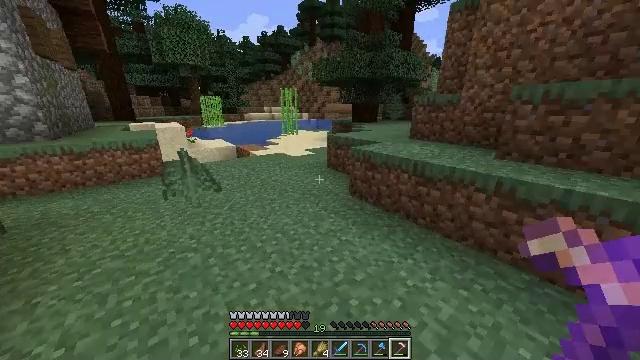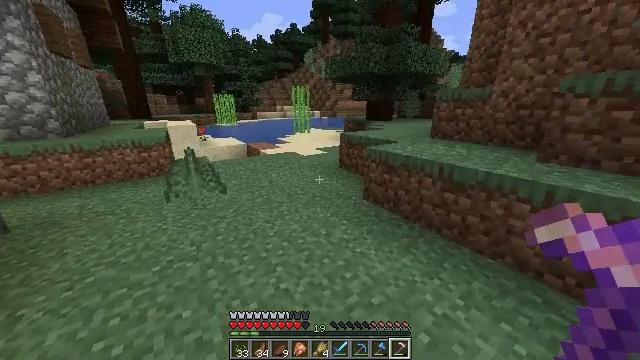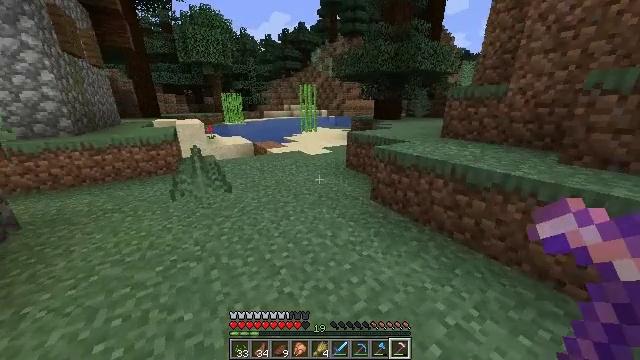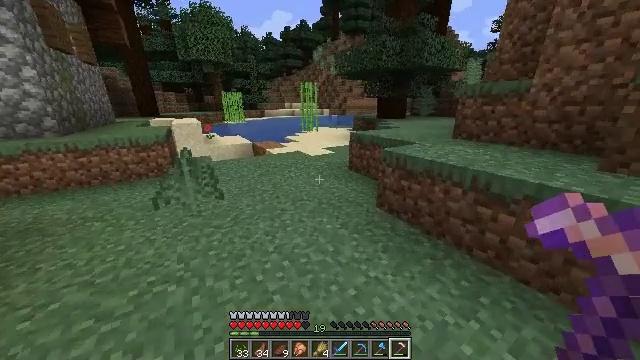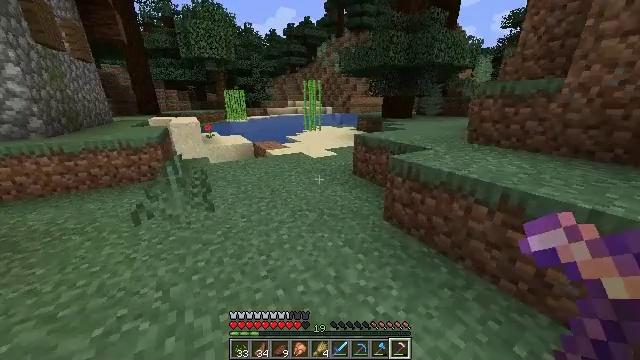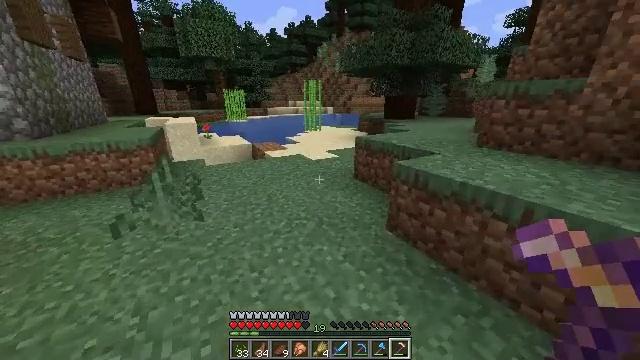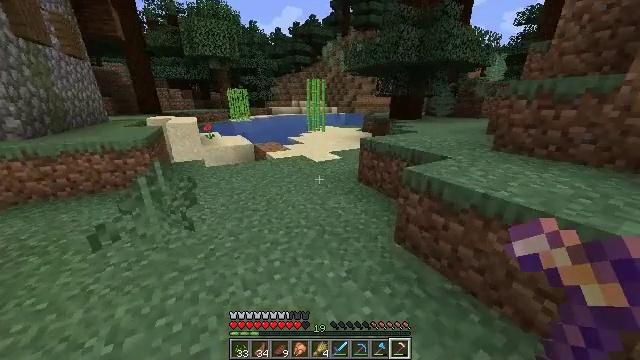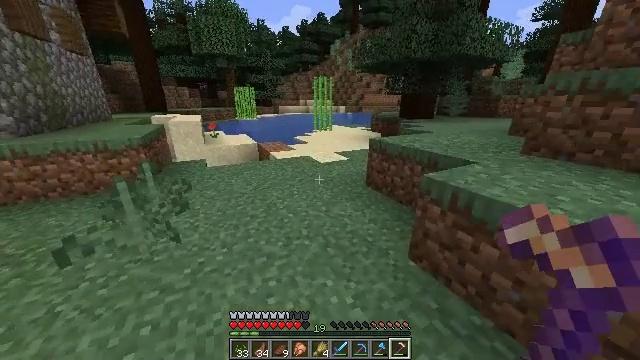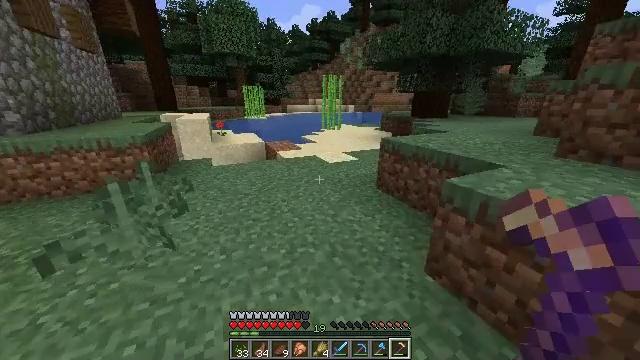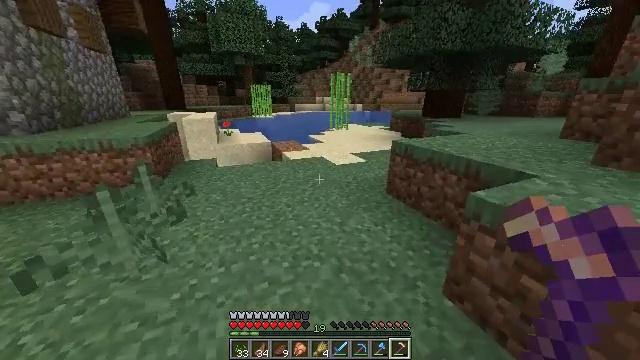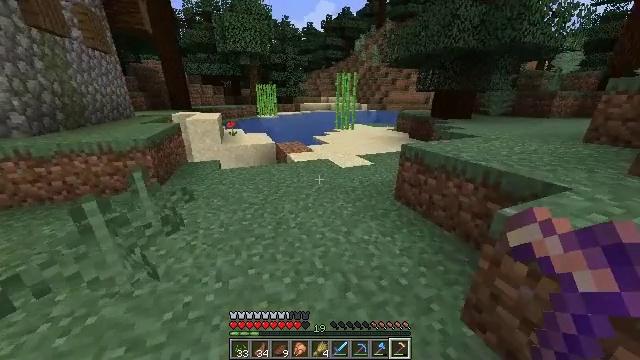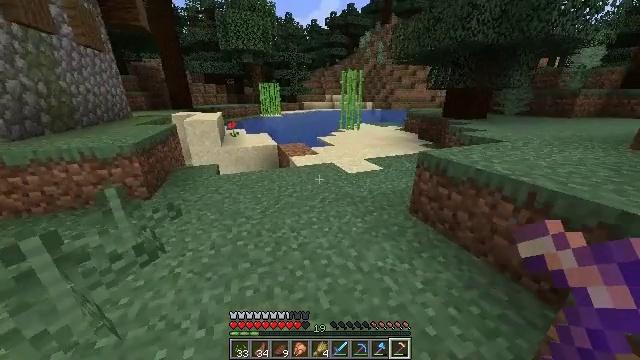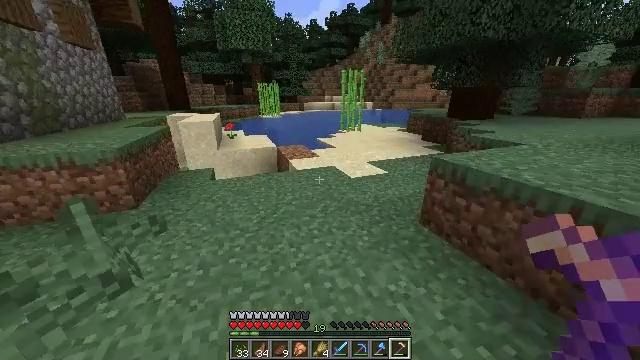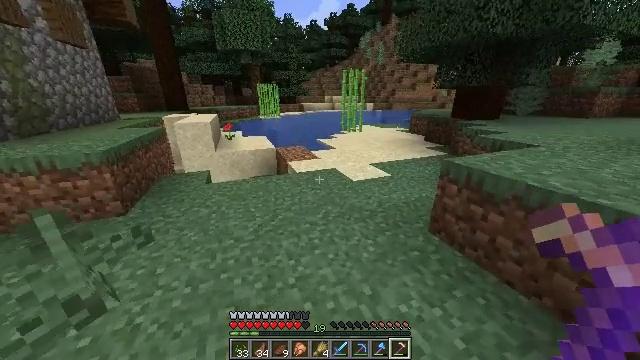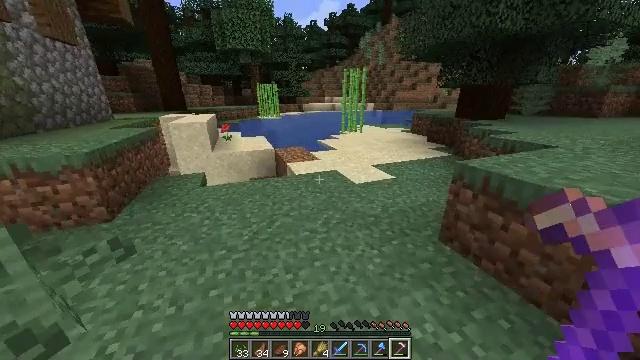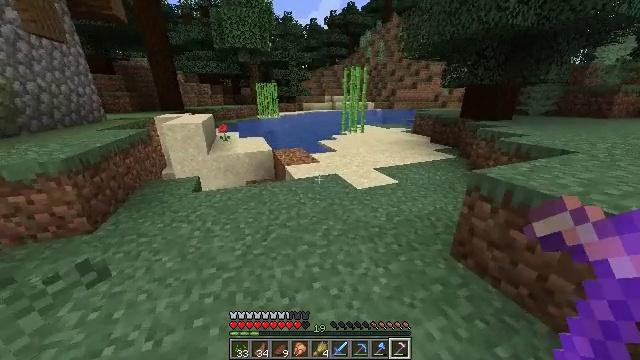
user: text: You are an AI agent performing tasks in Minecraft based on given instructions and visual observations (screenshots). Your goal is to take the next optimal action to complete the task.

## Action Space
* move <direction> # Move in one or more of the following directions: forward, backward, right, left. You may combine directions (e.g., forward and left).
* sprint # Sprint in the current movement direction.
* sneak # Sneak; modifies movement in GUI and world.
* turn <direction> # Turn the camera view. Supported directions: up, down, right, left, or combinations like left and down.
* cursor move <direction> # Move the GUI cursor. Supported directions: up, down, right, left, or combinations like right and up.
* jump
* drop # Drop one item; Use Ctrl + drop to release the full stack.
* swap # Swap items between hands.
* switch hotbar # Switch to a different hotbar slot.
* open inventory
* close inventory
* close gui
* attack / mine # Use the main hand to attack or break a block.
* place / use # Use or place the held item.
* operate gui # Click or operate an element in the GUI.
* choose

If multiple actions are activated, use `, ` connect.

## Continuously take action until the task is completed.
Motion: motion action
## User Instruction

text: Break the powered rail to collect it.
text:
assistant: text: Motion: move forward, turn left
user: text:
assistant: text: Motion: move forward, turn left
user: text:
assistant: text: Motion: move forward
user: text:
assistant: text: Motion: move forward
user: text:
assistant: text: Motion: move forward
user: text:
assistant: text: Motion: move forward, turn left
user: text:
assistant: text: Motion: move forward, turn left
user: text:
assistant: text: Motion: move forward, turn left
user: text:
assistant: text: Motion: move forward, turn left
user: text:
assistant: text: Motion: move forward, turn left
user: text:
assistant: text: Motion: move forward, turn left
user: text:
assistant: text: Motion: move forward
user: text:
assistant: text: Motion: move forward
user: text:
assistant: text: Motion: move forward
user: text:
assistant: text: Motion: move forward
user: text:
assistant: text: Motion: move forward
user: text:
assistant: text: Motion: move forward
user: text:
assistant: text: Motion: move forward
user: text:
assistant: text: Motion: move forward
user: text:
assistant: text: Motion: move forward
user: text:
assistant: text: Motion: move forward
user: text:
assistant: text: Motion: move forward
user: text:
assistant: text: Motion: move forward
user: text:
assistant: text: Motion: move forward
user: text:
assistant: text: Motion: move forward
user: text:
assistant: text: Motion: move forward
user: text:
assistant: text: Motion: move forward, turn left
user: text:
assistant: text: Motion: move forward, turn left and down
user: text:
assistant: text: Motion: move forward, turn left
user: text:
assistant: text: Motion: move forward, turn left